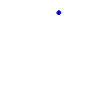
Particle: kaon